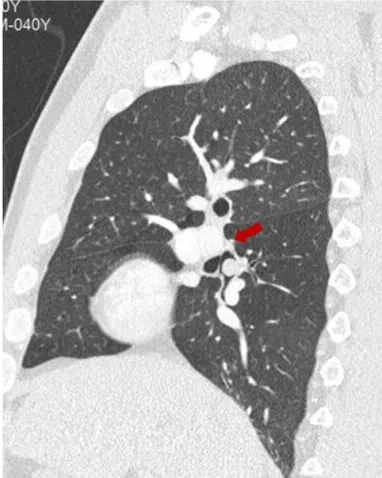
Chest CT scan with or without contrast. (a and b) Small nodules in the bronchial lumen of the dorsal segment of the lower lobe of the right lung.
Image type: radiology (ct)